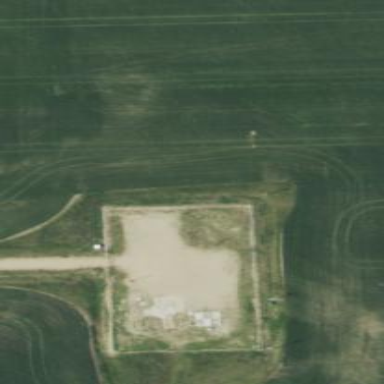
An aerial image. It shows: Military bunker surrounded by fence. The area is designated for military land use.